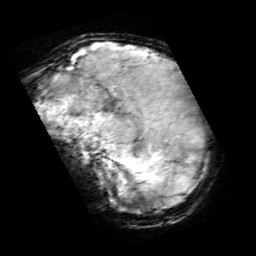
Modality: SWI
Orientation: sagittal
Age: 9
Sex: male
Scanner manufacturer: siemens
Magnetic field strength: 3 T
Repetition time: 0.027 s
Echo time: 0.02 s